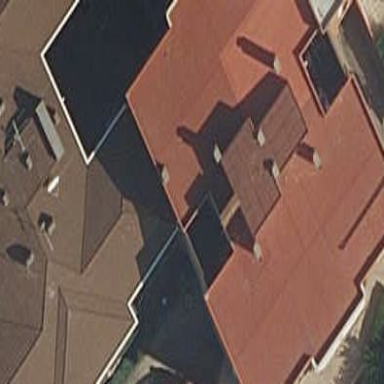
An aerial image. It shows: Residential building.